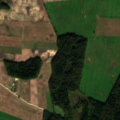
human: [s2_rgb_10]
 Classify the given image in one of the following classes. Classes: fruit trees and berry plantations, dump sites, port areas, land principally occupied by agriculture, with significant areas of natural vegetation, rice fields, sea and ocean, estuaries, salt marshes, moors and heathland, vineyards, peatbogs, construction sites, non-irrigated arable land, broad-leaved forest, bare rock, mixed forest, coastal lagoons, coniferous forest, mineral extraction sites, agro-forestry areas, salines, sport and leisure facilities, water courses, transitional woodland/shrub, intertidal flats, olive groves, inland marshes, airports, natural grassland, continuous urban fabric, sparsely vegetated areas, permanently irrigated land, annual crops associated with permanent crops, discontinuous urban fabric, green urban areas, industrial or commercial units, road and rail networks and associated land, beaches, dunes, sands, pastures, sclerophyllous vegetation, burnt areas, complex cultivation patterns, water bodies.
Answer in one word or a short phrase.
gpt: non-irrigated arable land, mixed forest